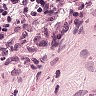
Metastatic tissue present: no